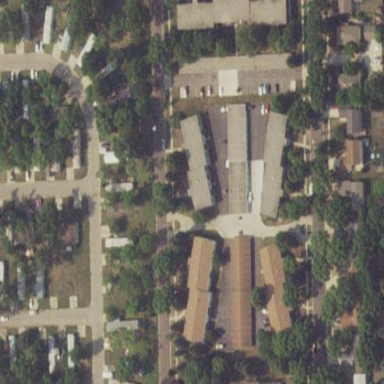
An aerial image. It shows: Residential area with apartments.